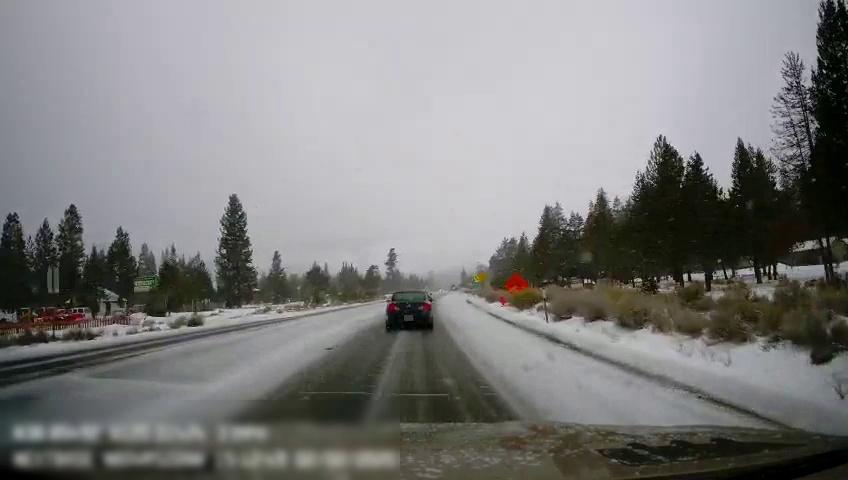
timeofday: Day
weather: Snowy
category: Drivable Space
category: Vehicles | Car
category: Vehicles | Car
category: Traffic | Signs